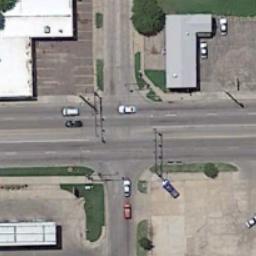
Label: intersection